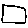
Label: square